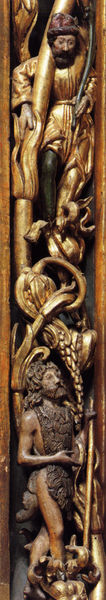
Titel: Hochaltar, alttestamentliche Figuren in der linken Hohlkehle des Mittelschreines (Adam und Seth?)
Künstler: Michael Pacher
Standort: St. Wolfgang (Salzkammergut)
Institution: Wallfahrts- und Pfarrkirche
Schlagwörter: blätter, fuß, mann, nackt, ausschnitt, blume, braun, frisur, holz, hut, männer, schwarz, säule, rot, hochformat, ornament, bart, bärte, mütze, arm, arme, band, falten, inkarnat, johannes, pelz, rahmen, täufer, zweige, figur, gewand, gold, haare, mantel, pflanze, pflanzen, gotik, krone, locken, stock, frucht, mais, ranken, trauben, beine, fell, relief, bein, farbig, stab, ernte, getreide, ähre, figuren, könig, bordüre, detail, schmal, dekor, verzierung, faltenwurf, bauer, foto, fotografie, stiele, adam, stütze, nahrung, flamme, vergoldet, kreuz, altar, ranke, schnitzerei, fragment, fisch, pan, ähren, kunsthandwerk, träger, fackel, klettern, geschnitzt, schnitzwerk, aufsteigen, heiligenfigur, bärenfell, apostel, köroer, incarnat, holzschnitzerei, holzband, flume